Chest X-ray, PA view. Patient: 60 years old, sex F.
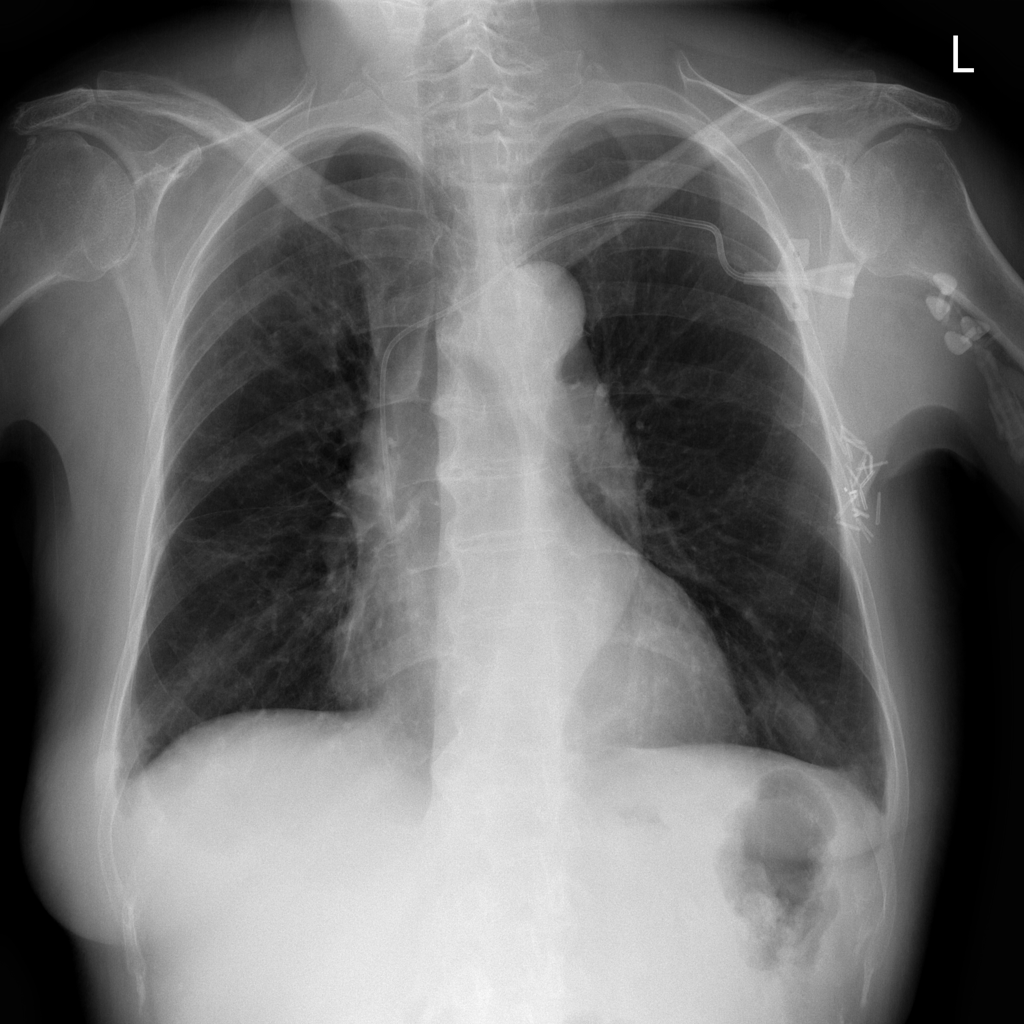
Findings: Nodule